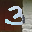
Label: 3